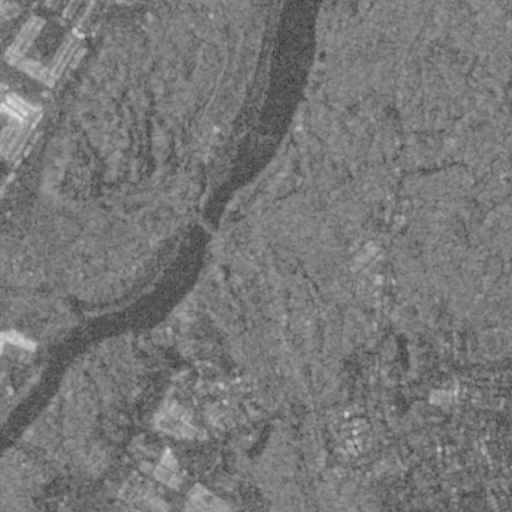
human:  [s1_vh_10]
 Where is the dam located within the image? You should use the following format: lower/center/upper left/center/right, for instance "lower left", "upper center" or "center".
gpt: The dam is located in the center left of the image.
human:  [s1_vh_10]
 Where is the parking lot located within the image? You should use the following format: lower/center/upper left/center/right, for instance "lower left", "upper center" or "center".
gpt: The parking lot is located in the upper left of the image.
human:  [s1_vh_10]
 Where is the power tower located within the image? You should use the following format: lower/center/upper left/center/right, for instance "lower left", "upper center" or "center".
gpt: The power tower is located in the lower left of the image.
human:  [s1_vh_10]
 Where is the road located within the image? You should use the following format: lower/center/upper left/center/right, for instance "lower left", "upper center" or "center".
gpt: There is no road in the image.

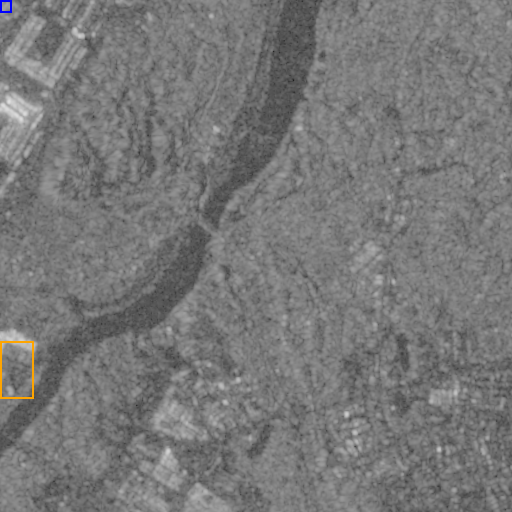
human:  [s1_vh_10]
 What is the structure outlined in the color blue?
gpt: The structure outlined in blue is a parking lot.
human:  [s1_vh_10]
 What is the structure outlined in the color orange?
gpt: The structure outlined in orange is a wastewater plant.
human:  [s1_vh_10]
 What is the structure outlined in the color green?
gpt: There is no green outline.